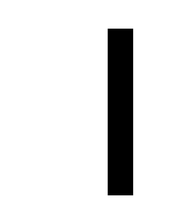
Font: Inter_Medium